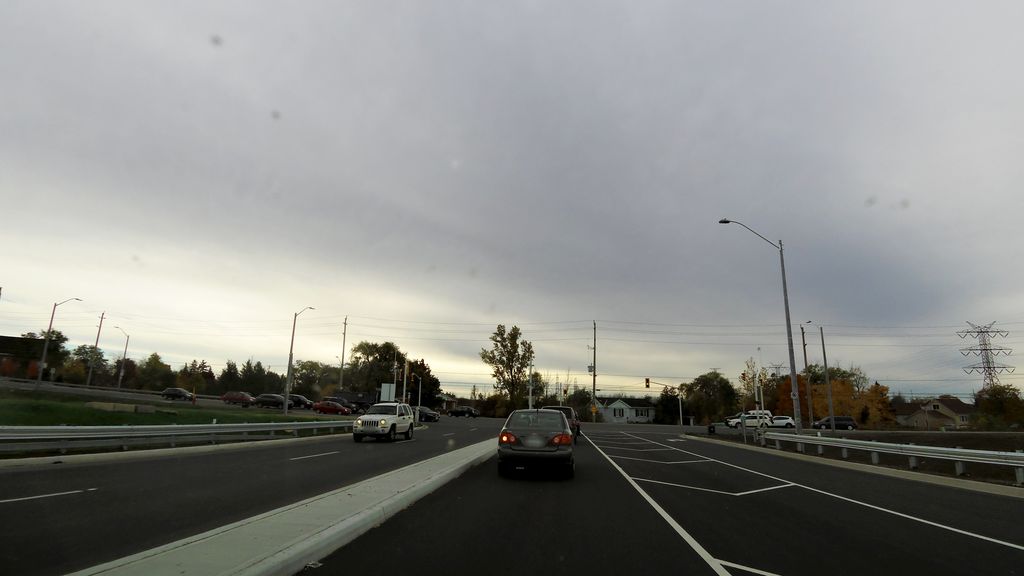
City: hamilton